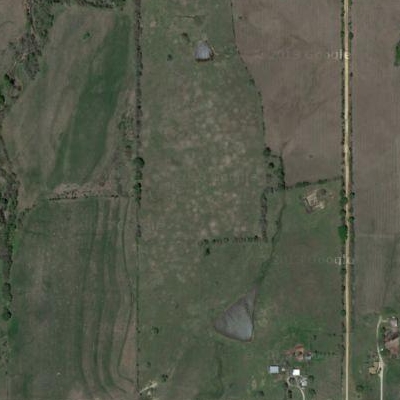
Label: Grass